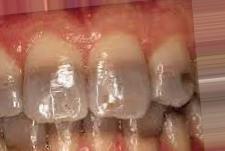
Condition: Tooth Discoloration